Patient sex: M
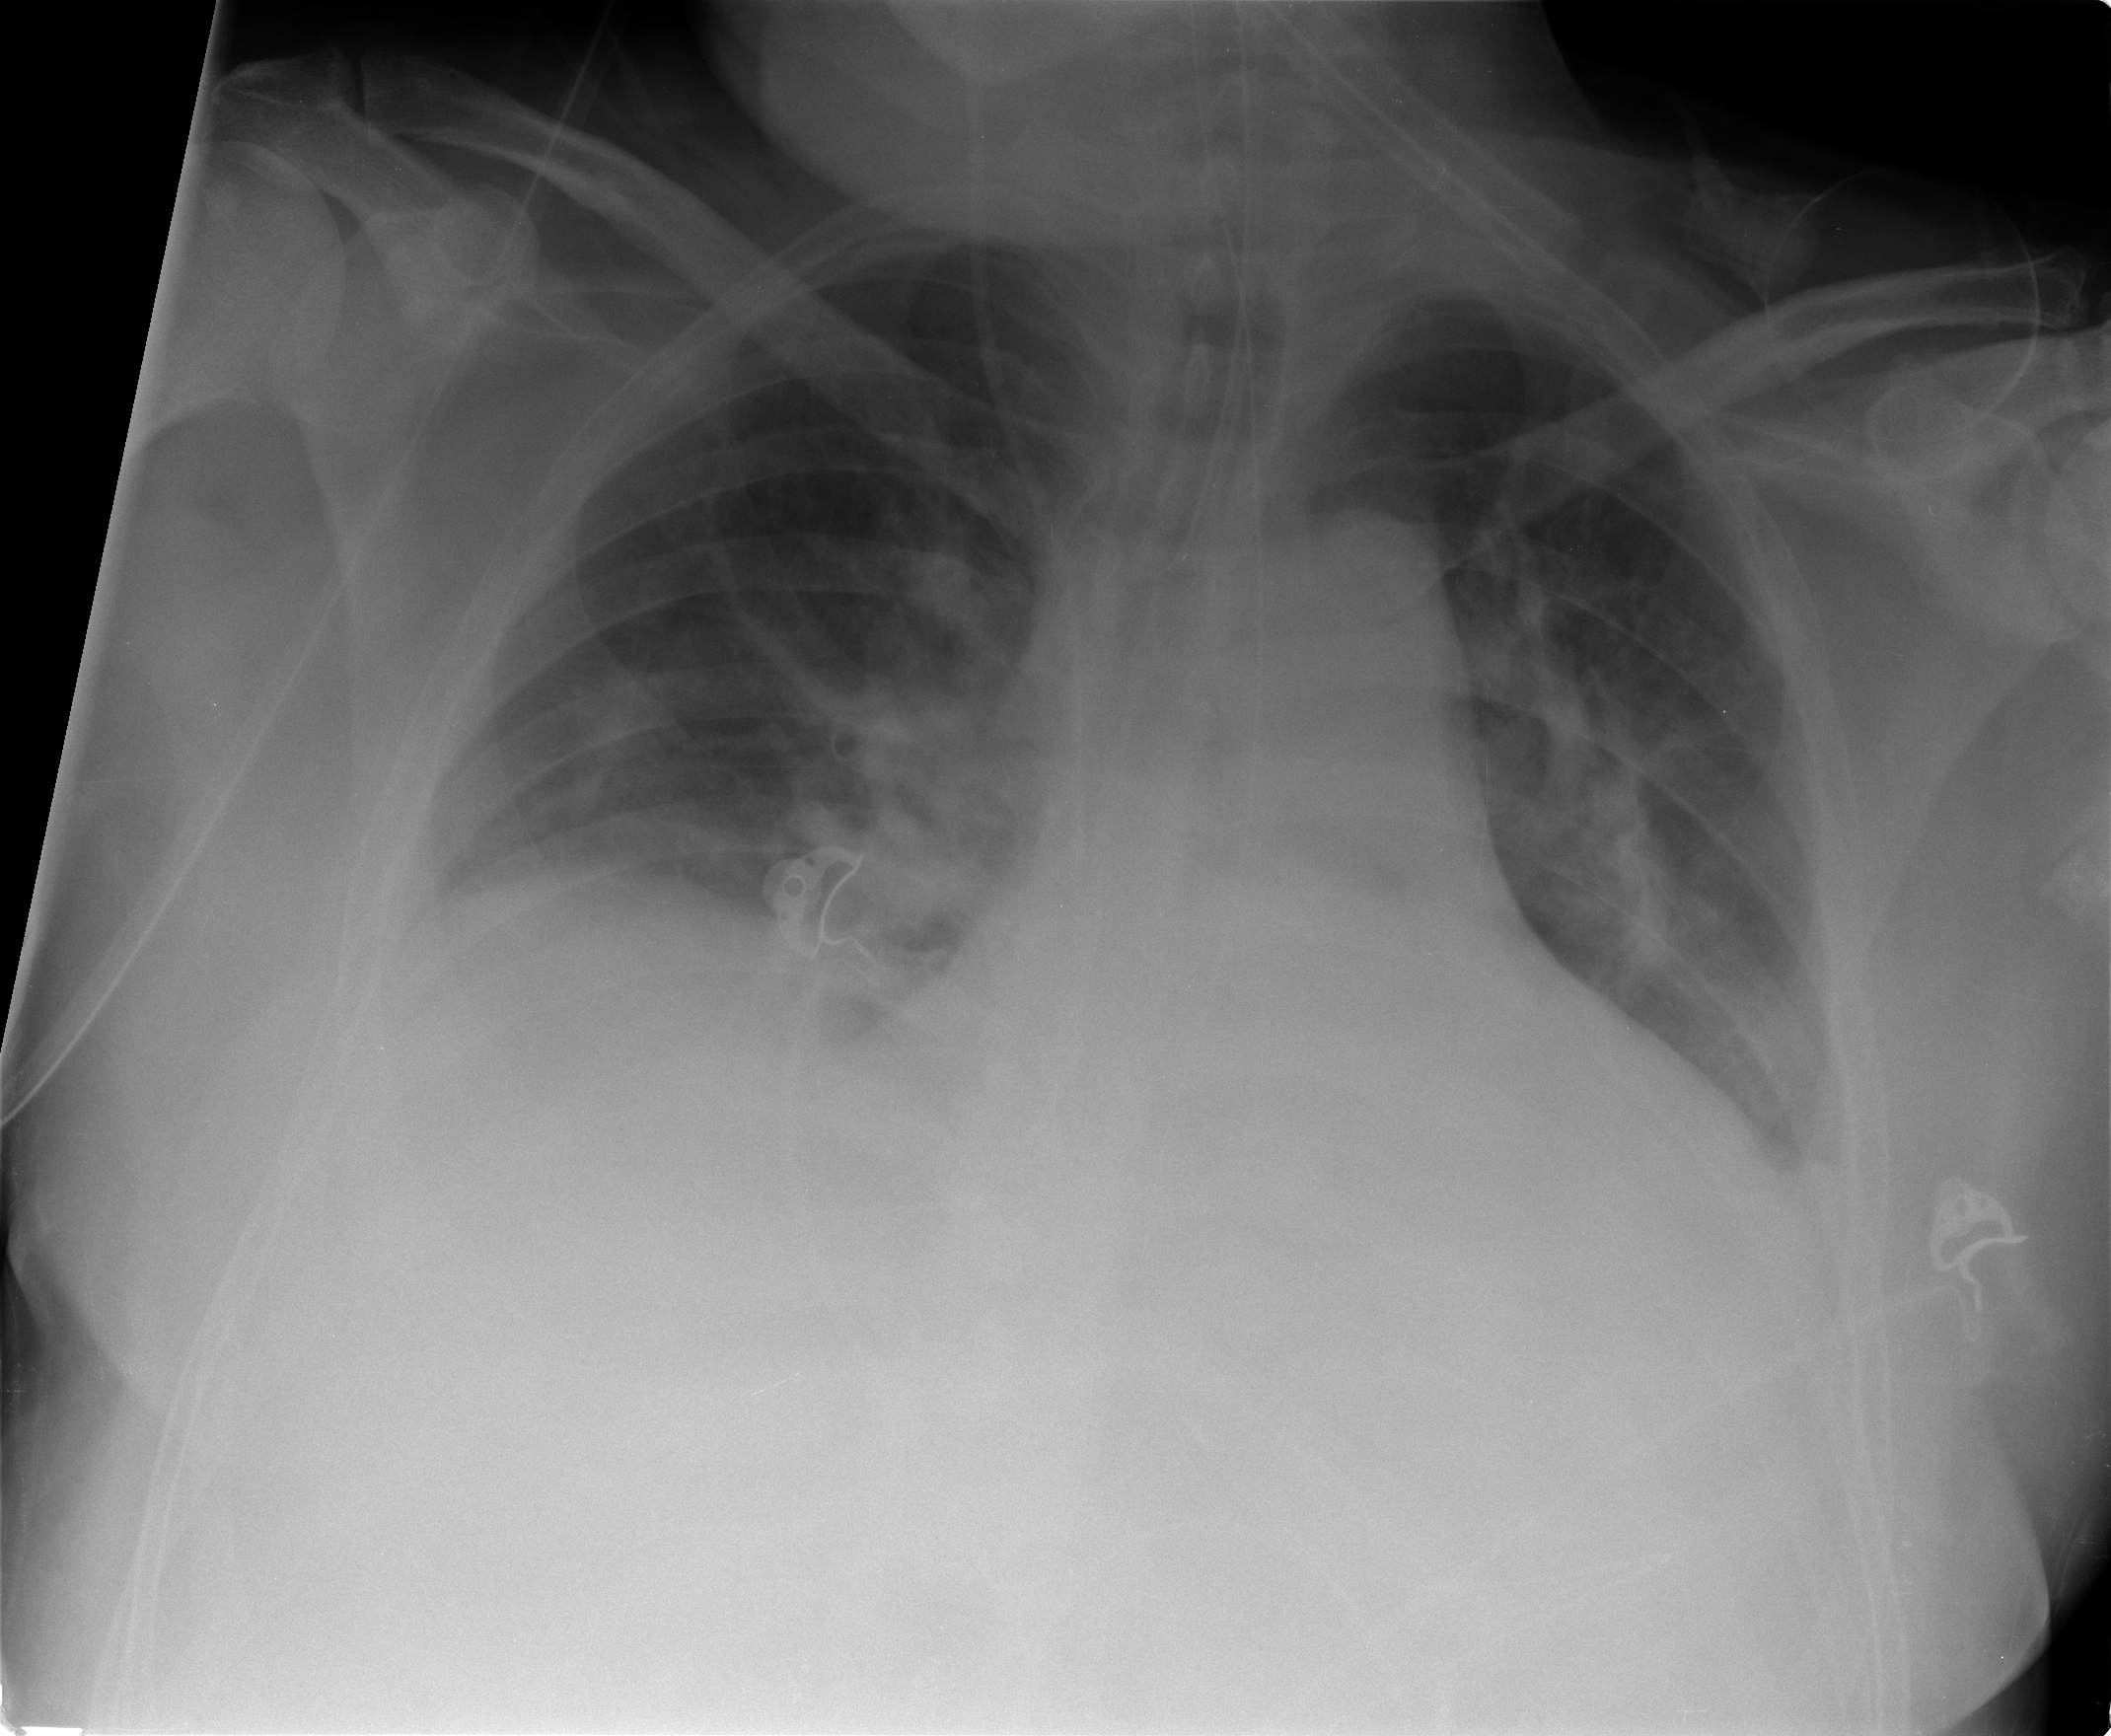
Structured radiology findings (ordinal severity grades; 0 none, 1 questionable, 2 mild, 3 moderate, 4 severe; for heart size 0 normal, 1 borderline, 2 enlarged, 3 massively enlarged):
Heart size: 2
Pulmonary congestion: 2
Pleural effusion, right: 1
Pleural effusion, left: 1
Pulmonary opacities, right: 0
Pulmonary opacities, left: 2
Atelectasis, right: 2
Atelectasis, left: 2